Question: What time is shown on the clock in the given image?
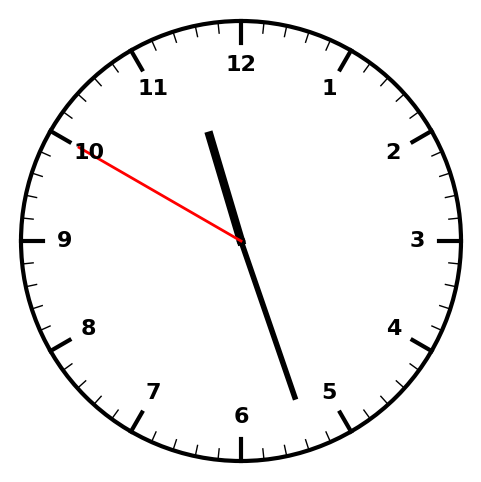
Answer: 11:26:50